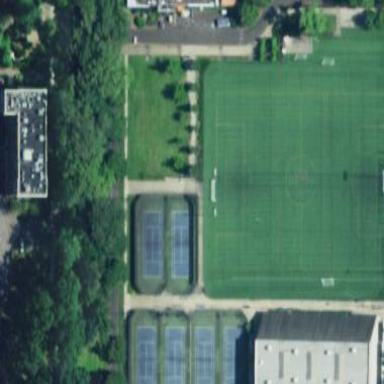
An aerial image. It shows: Pitch with artificial turf for soccer and American football sports activities.